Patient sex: M
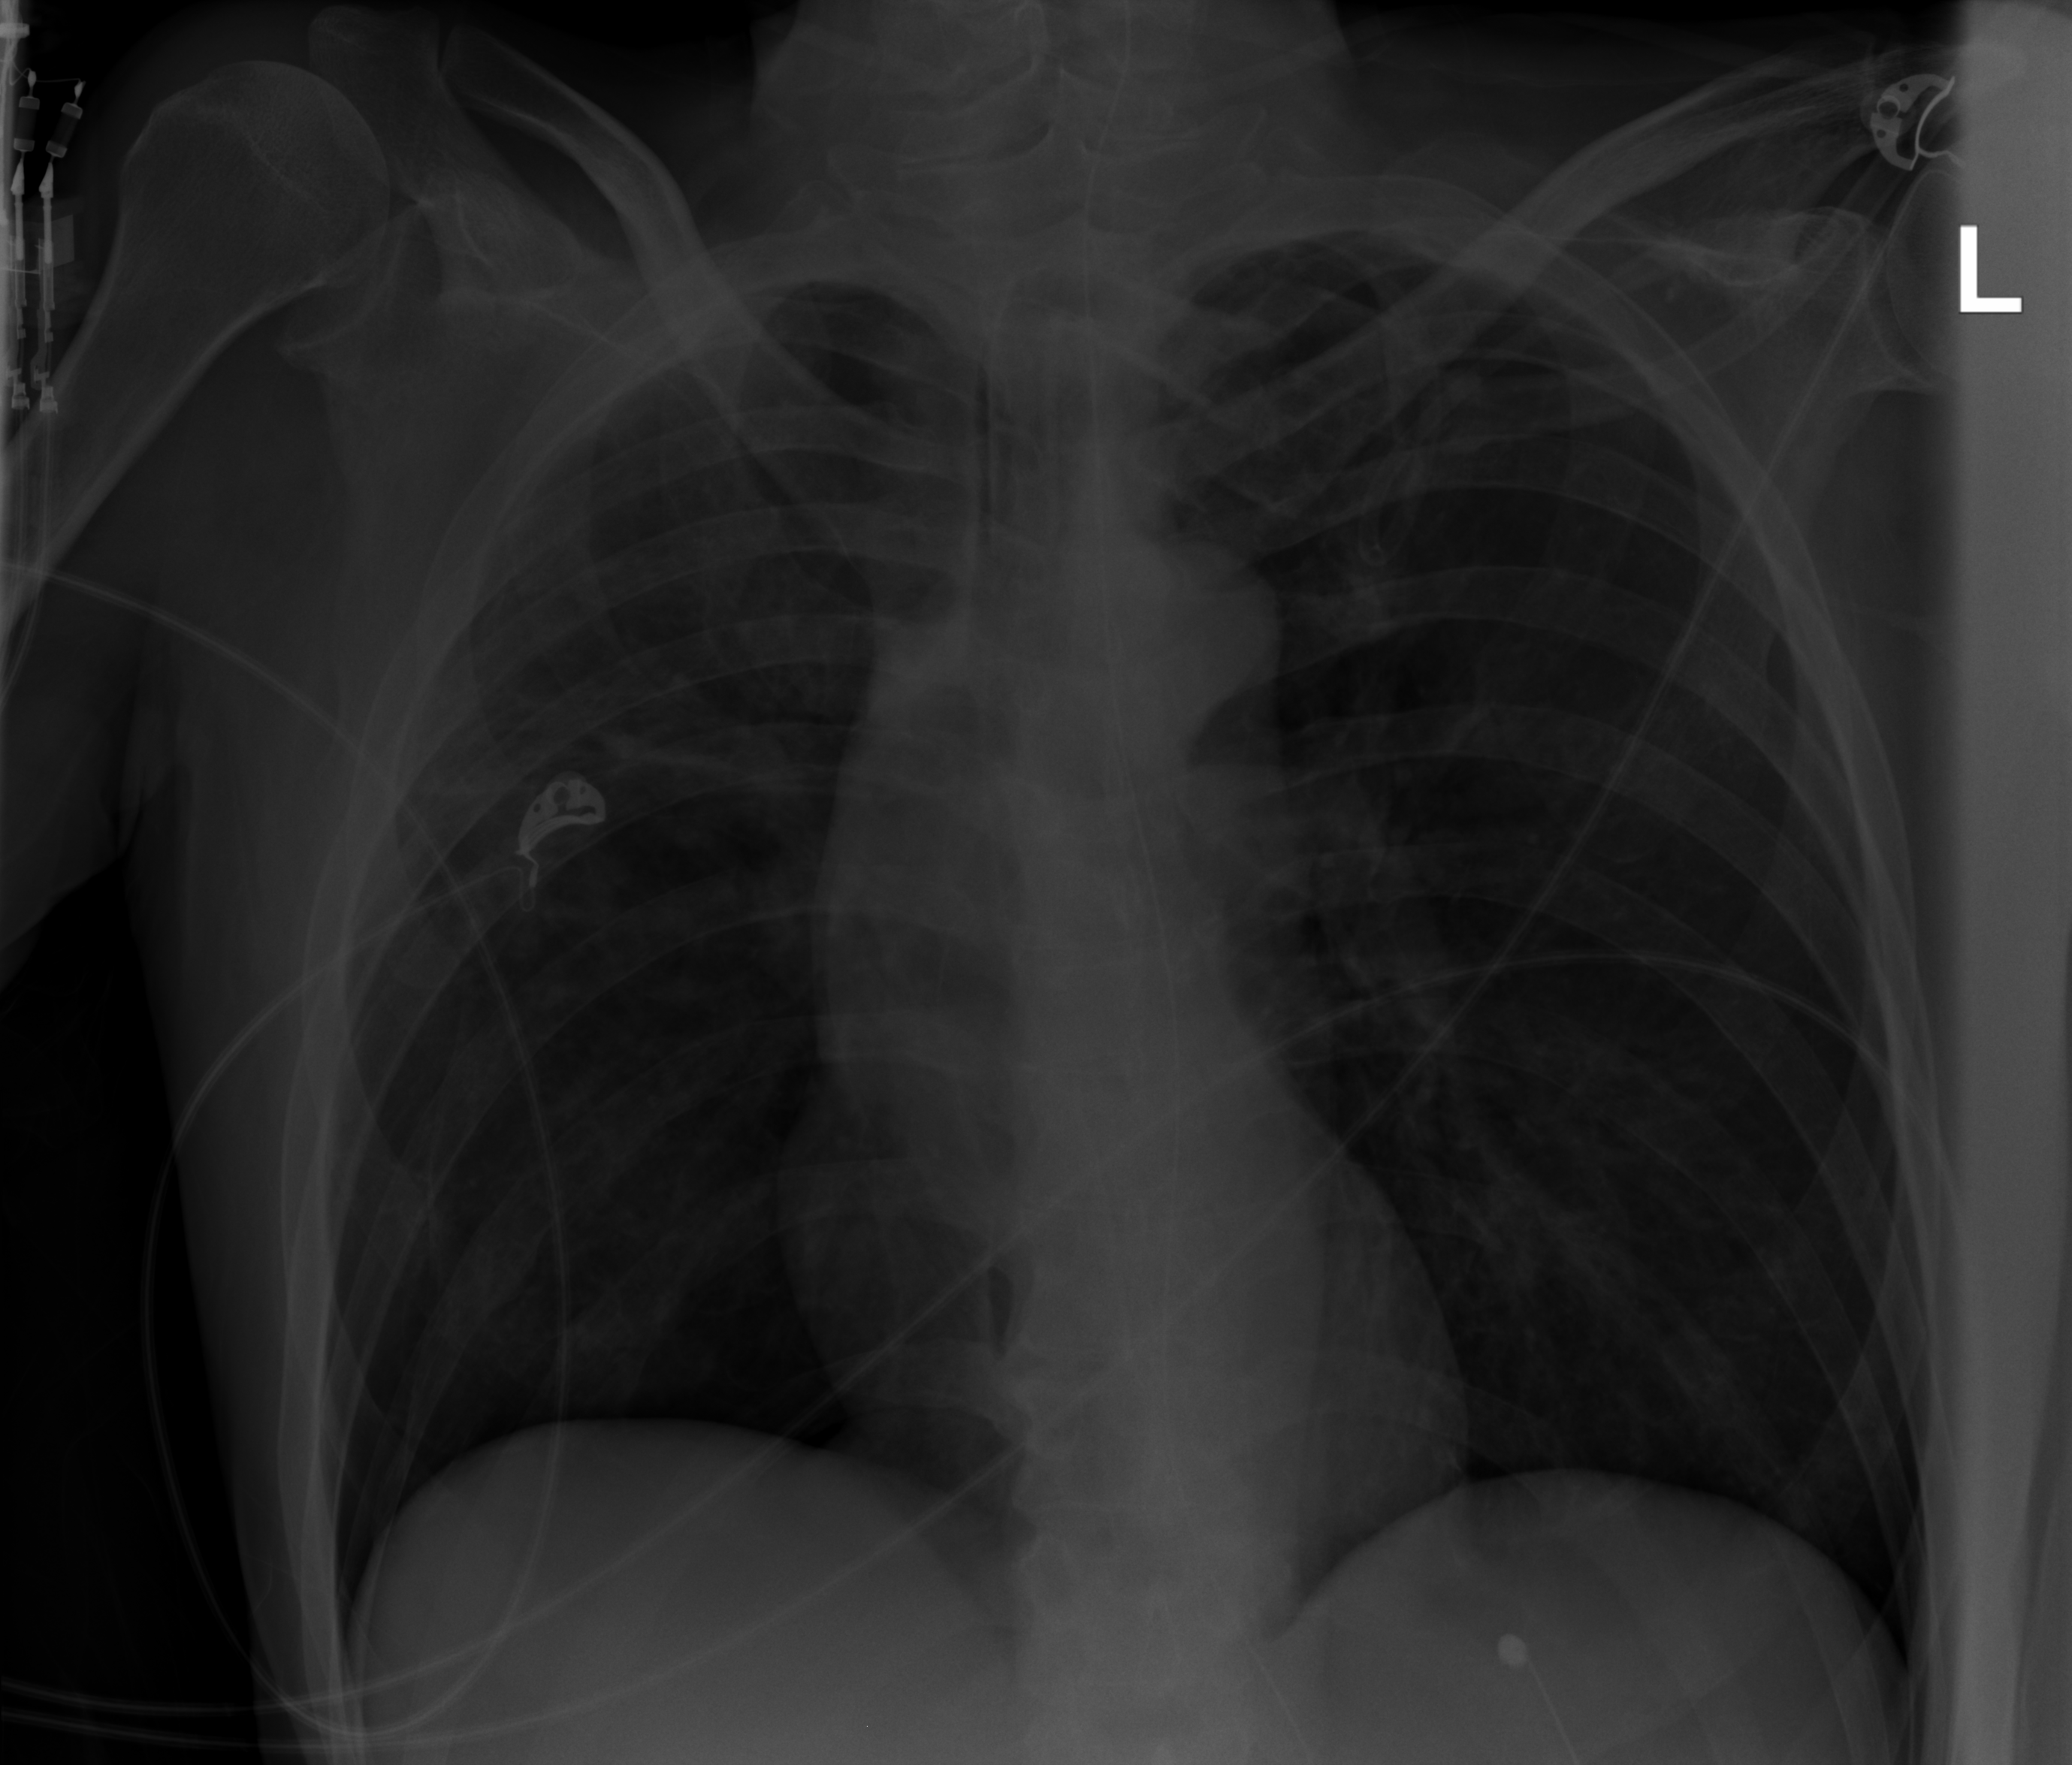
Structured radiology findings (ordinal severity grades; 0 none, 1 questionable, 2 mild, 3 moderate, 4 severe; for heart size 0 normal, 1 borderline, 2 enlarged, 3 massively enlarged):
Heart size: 0
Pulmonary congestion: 0
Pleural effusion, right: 0
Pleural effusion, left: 0
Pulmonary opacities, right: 0
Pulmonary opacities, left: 0
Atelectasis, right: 2
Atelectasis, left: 0